Question: I have looked into the various ways of sending an email through a form on a static site. This way here @ <URL>
However I have ran into an issue with actually getting this to work properly...I really want to use this method but it just needs a little fixing.
Currently I am having this error pop up in my console.
It's a 400 bad request..
When I click on the link to emailer.js:28 it takes to to this in my code. This is where the error is seems to be happening in emailer.js

'''
error: function(object, error) {
console.log(error);
$('#response').html('Error! Email not sent!').addClass('error').fadeIn('fast');
}
'''
Lastly I don't have an email set up for my domain name. This is because I am still building this site on gh-pages. The email that I am using while I test this function is my gmail email. Is this also a potential issue? When I actually deploy this site I will use a domain name email.
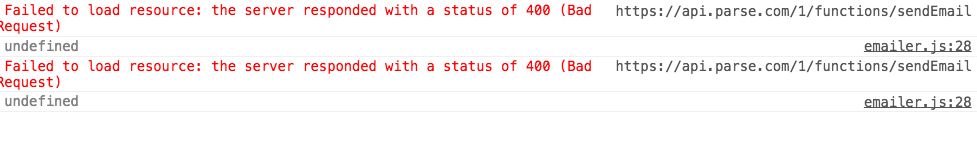
Answer: First things first.
You should remove your Parse.com credentials from your 'email.js' file since from the moment you posted access to that file, . Just saying.
Next, your 'email.js' file appears to call a server-side/cloud function called 'sendEmail' via parse.com's REST API but you do not appear to define that function anywhere. At least, it's not in your 'email.js' file. Did you already do this? Did you apply for the proper credentials from 'sendgrid' to allow you access to their API?
The article you mention as your inspiration defines a sendEmail() function that calls the REST API at 'sendgrid' to actually deliver email messages. This function is then deployed to the cloud server using the parse.com's 'Parse.cloud.define()' function.
If you haven't done this, then there is no function for you to call via 'https://api.parse.com/1/functions/sendEmail'.